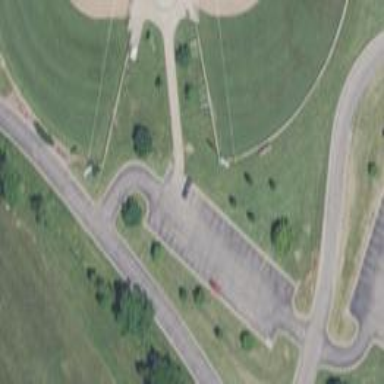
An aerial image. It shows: Parking area.